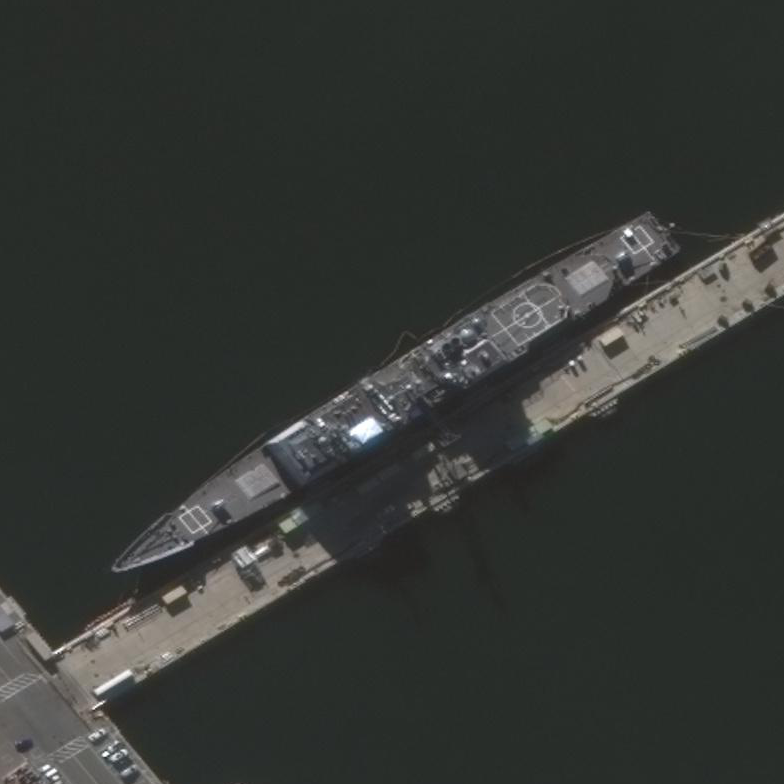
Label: cruiser